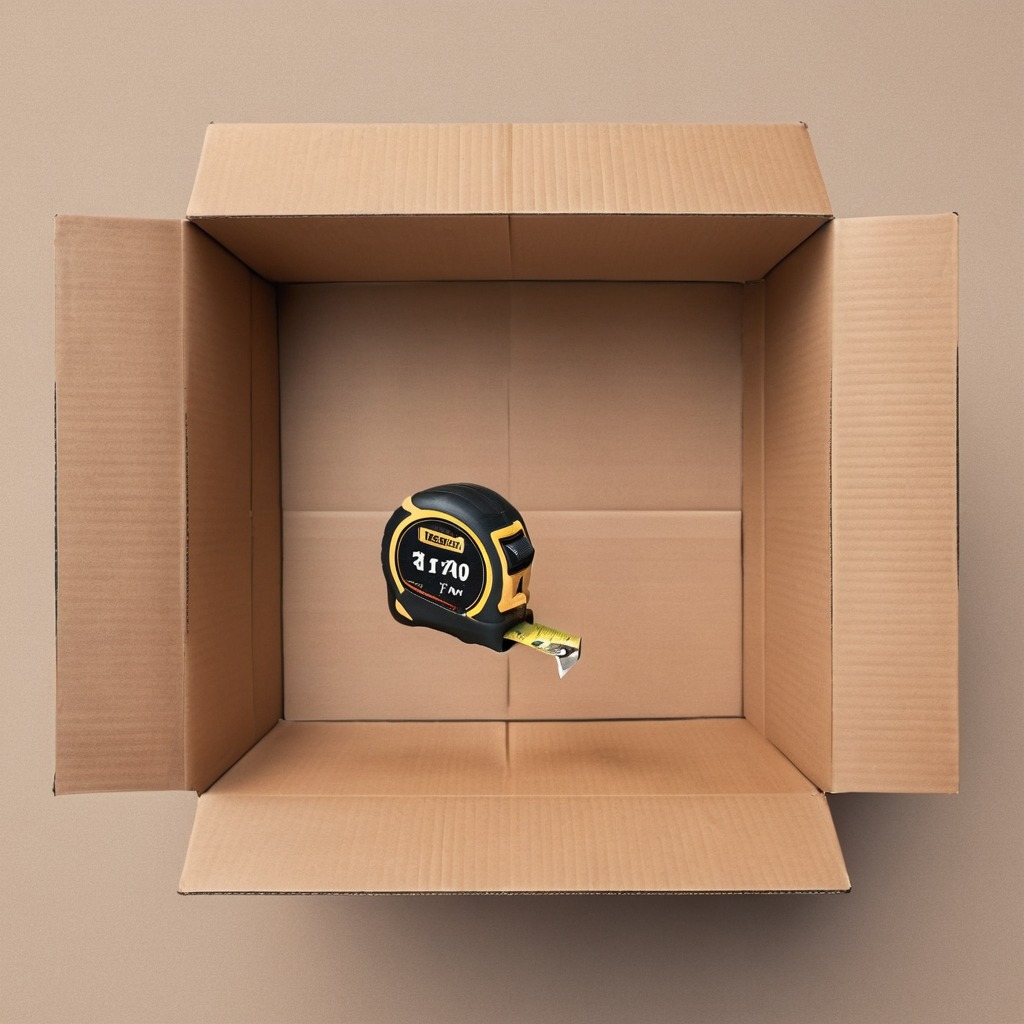
A measuring tape lies on a clean dry cardboard box surface in an outdoor workshop during daytime bright natural light soft shadows slightly creased but